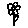
Label: flower